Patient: sex F, age 44
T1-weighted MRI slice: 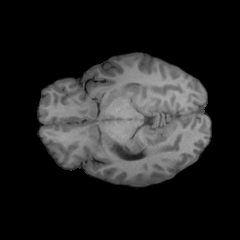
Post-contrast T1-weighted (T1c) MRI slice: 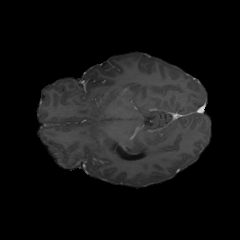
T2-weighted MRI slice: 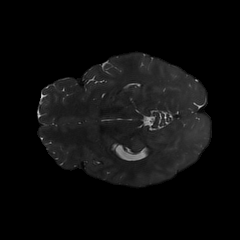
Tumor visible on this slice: no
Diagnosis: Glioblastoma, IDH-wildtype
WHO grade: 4